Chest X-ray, AP view. Patient: 46 years old, sex M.
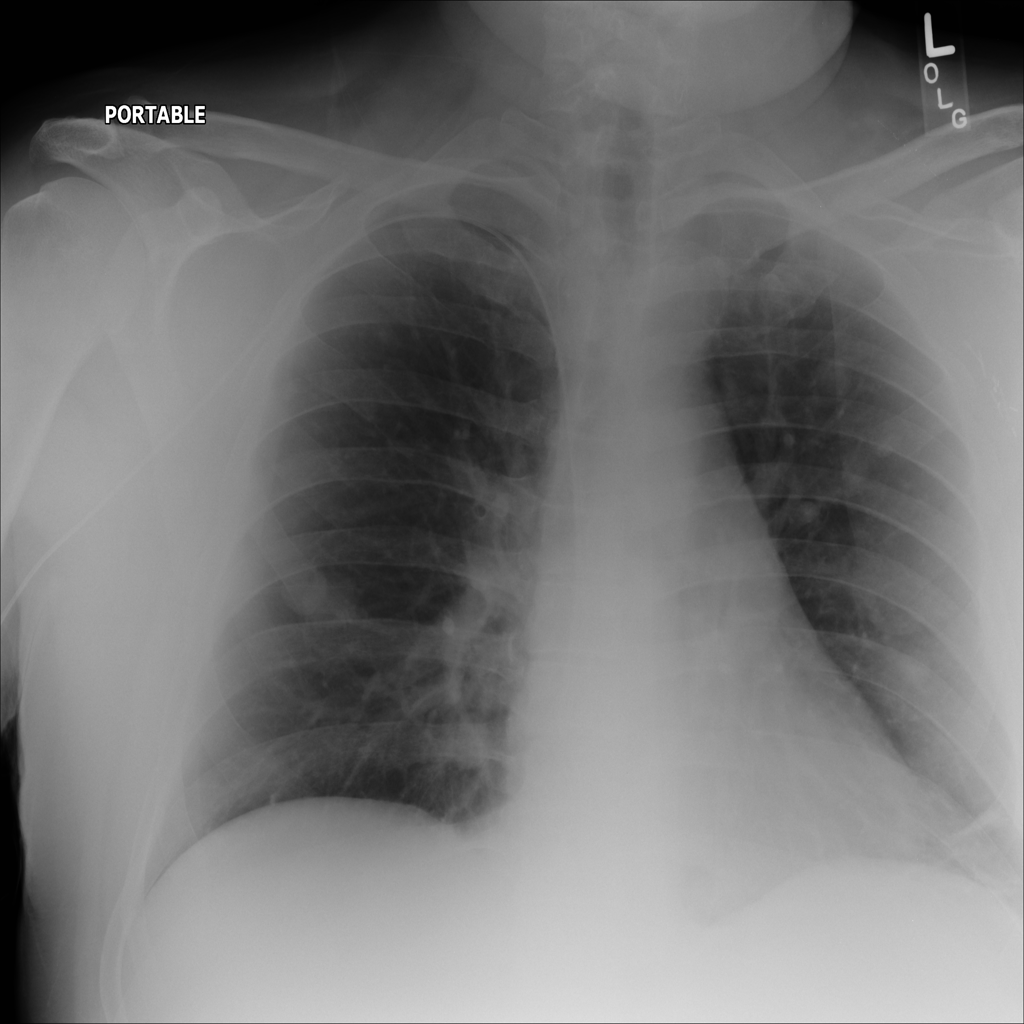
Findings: No Finding